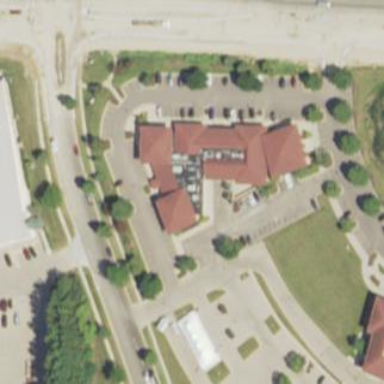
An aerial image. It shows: Commercial building.